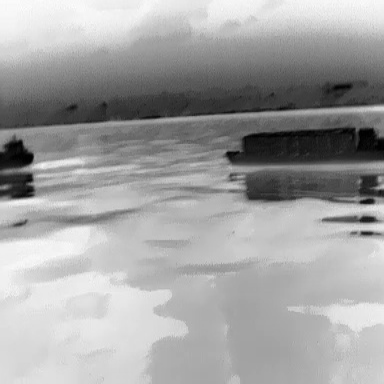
There are two objects shown in the infrared image, including a fishing_boat, and a liner.